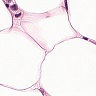
Metastatic tissue present: yes